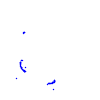
Particle: proton